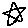
Label: star